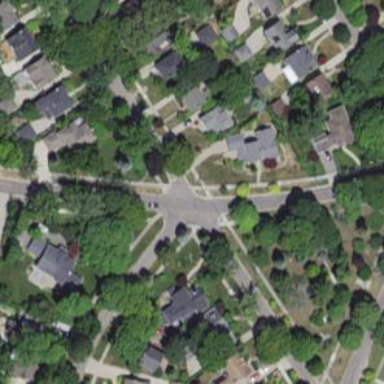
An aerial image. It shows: Asphalt footpath with unmarked crossing.